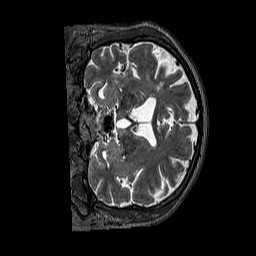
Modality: T2w
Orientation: coronal
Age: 64
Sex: male
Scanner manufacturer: siemens
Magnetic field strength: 3 T
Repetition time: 3.2 s
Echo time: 0.567 s